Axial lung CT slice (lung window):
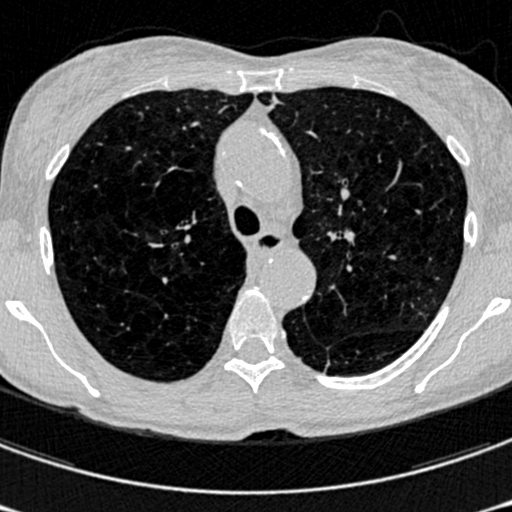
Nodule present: no